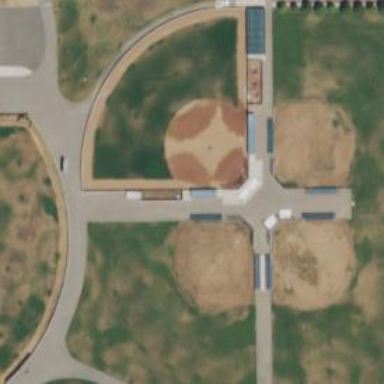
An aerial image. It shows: Baseball or softball pitch for leisure land sports.